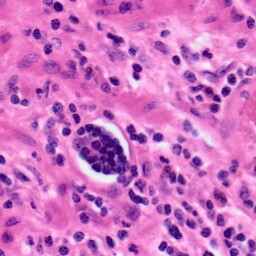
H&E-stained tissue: Colon